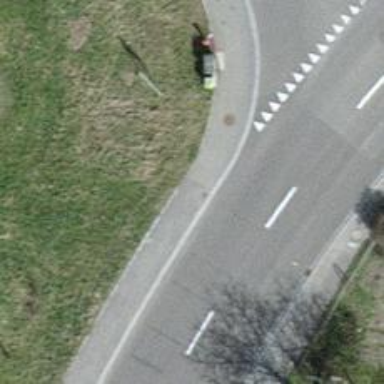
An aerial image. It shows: Sidewalk along the footway.